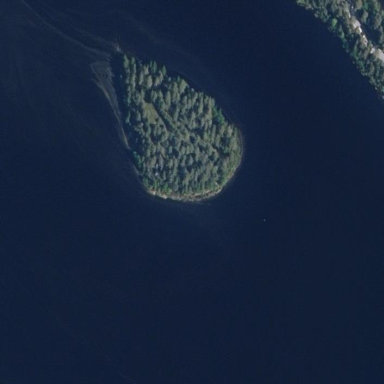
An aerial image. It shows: Islet.